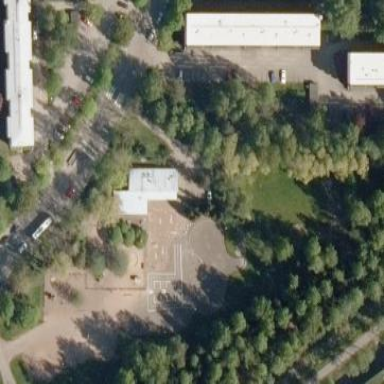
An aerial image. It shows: Playground area for leisure activities on the land.